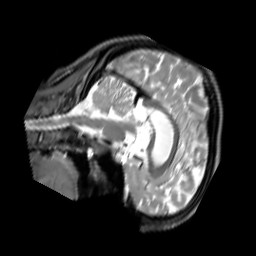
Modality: PDw
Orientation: sagittal
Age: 22
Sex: female
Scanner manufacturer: siemens
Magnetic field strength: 3 T
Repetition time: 11.88 s
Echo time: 0.014 s